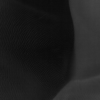
Label: not_dusty